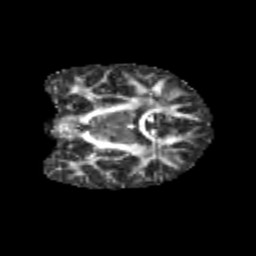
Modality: FA
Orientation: coronal
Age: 12
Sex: female
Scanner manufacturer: siemens
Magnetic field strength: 3 T
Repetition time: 3.8 s
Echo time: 0.07 s